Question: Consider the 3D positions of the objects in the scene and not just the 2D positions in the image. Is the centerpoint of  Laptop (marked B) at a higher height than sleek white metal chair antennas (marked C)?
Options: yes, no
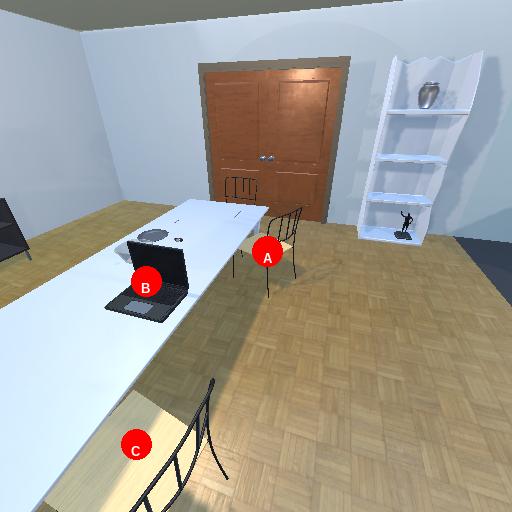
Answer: yes